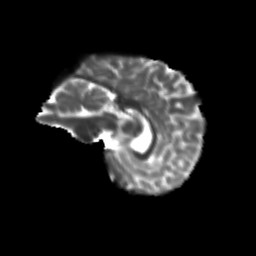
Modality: T2w
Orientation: sagittal
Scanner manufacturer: siemens
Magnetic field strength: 3 T
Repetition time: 9.2 s
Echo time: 0.084 s